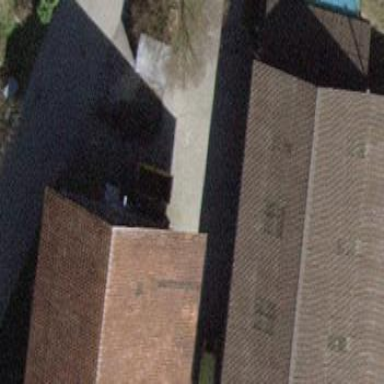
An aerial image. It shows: Building with tile roof.